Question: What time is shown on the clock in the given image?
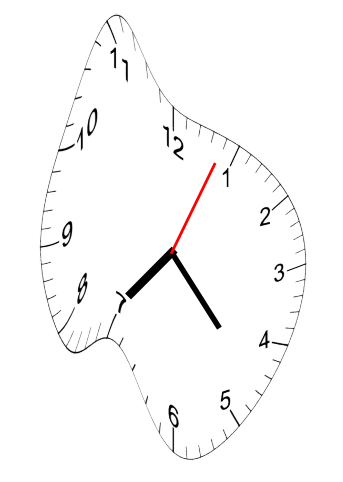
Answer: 07:23:04